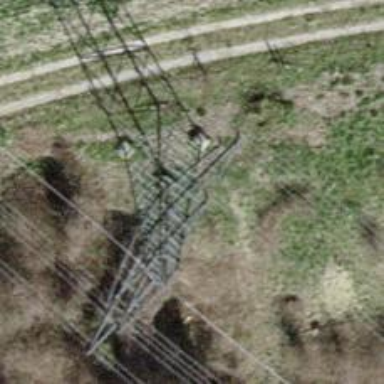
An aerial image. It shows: Power tower.